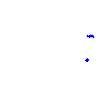
Particle: pion